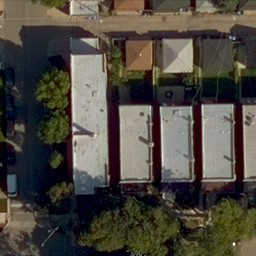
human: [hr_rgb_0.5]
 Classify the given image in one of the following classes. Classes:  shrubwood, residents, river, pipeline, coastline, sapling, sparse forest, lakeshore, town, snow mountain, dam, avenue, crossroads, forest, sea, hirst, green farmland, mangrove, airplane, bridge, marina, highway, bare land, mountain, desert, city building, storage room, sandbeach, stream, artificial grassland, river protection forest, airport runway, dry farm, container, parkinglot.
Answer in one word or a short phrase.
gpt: residents